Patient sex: M
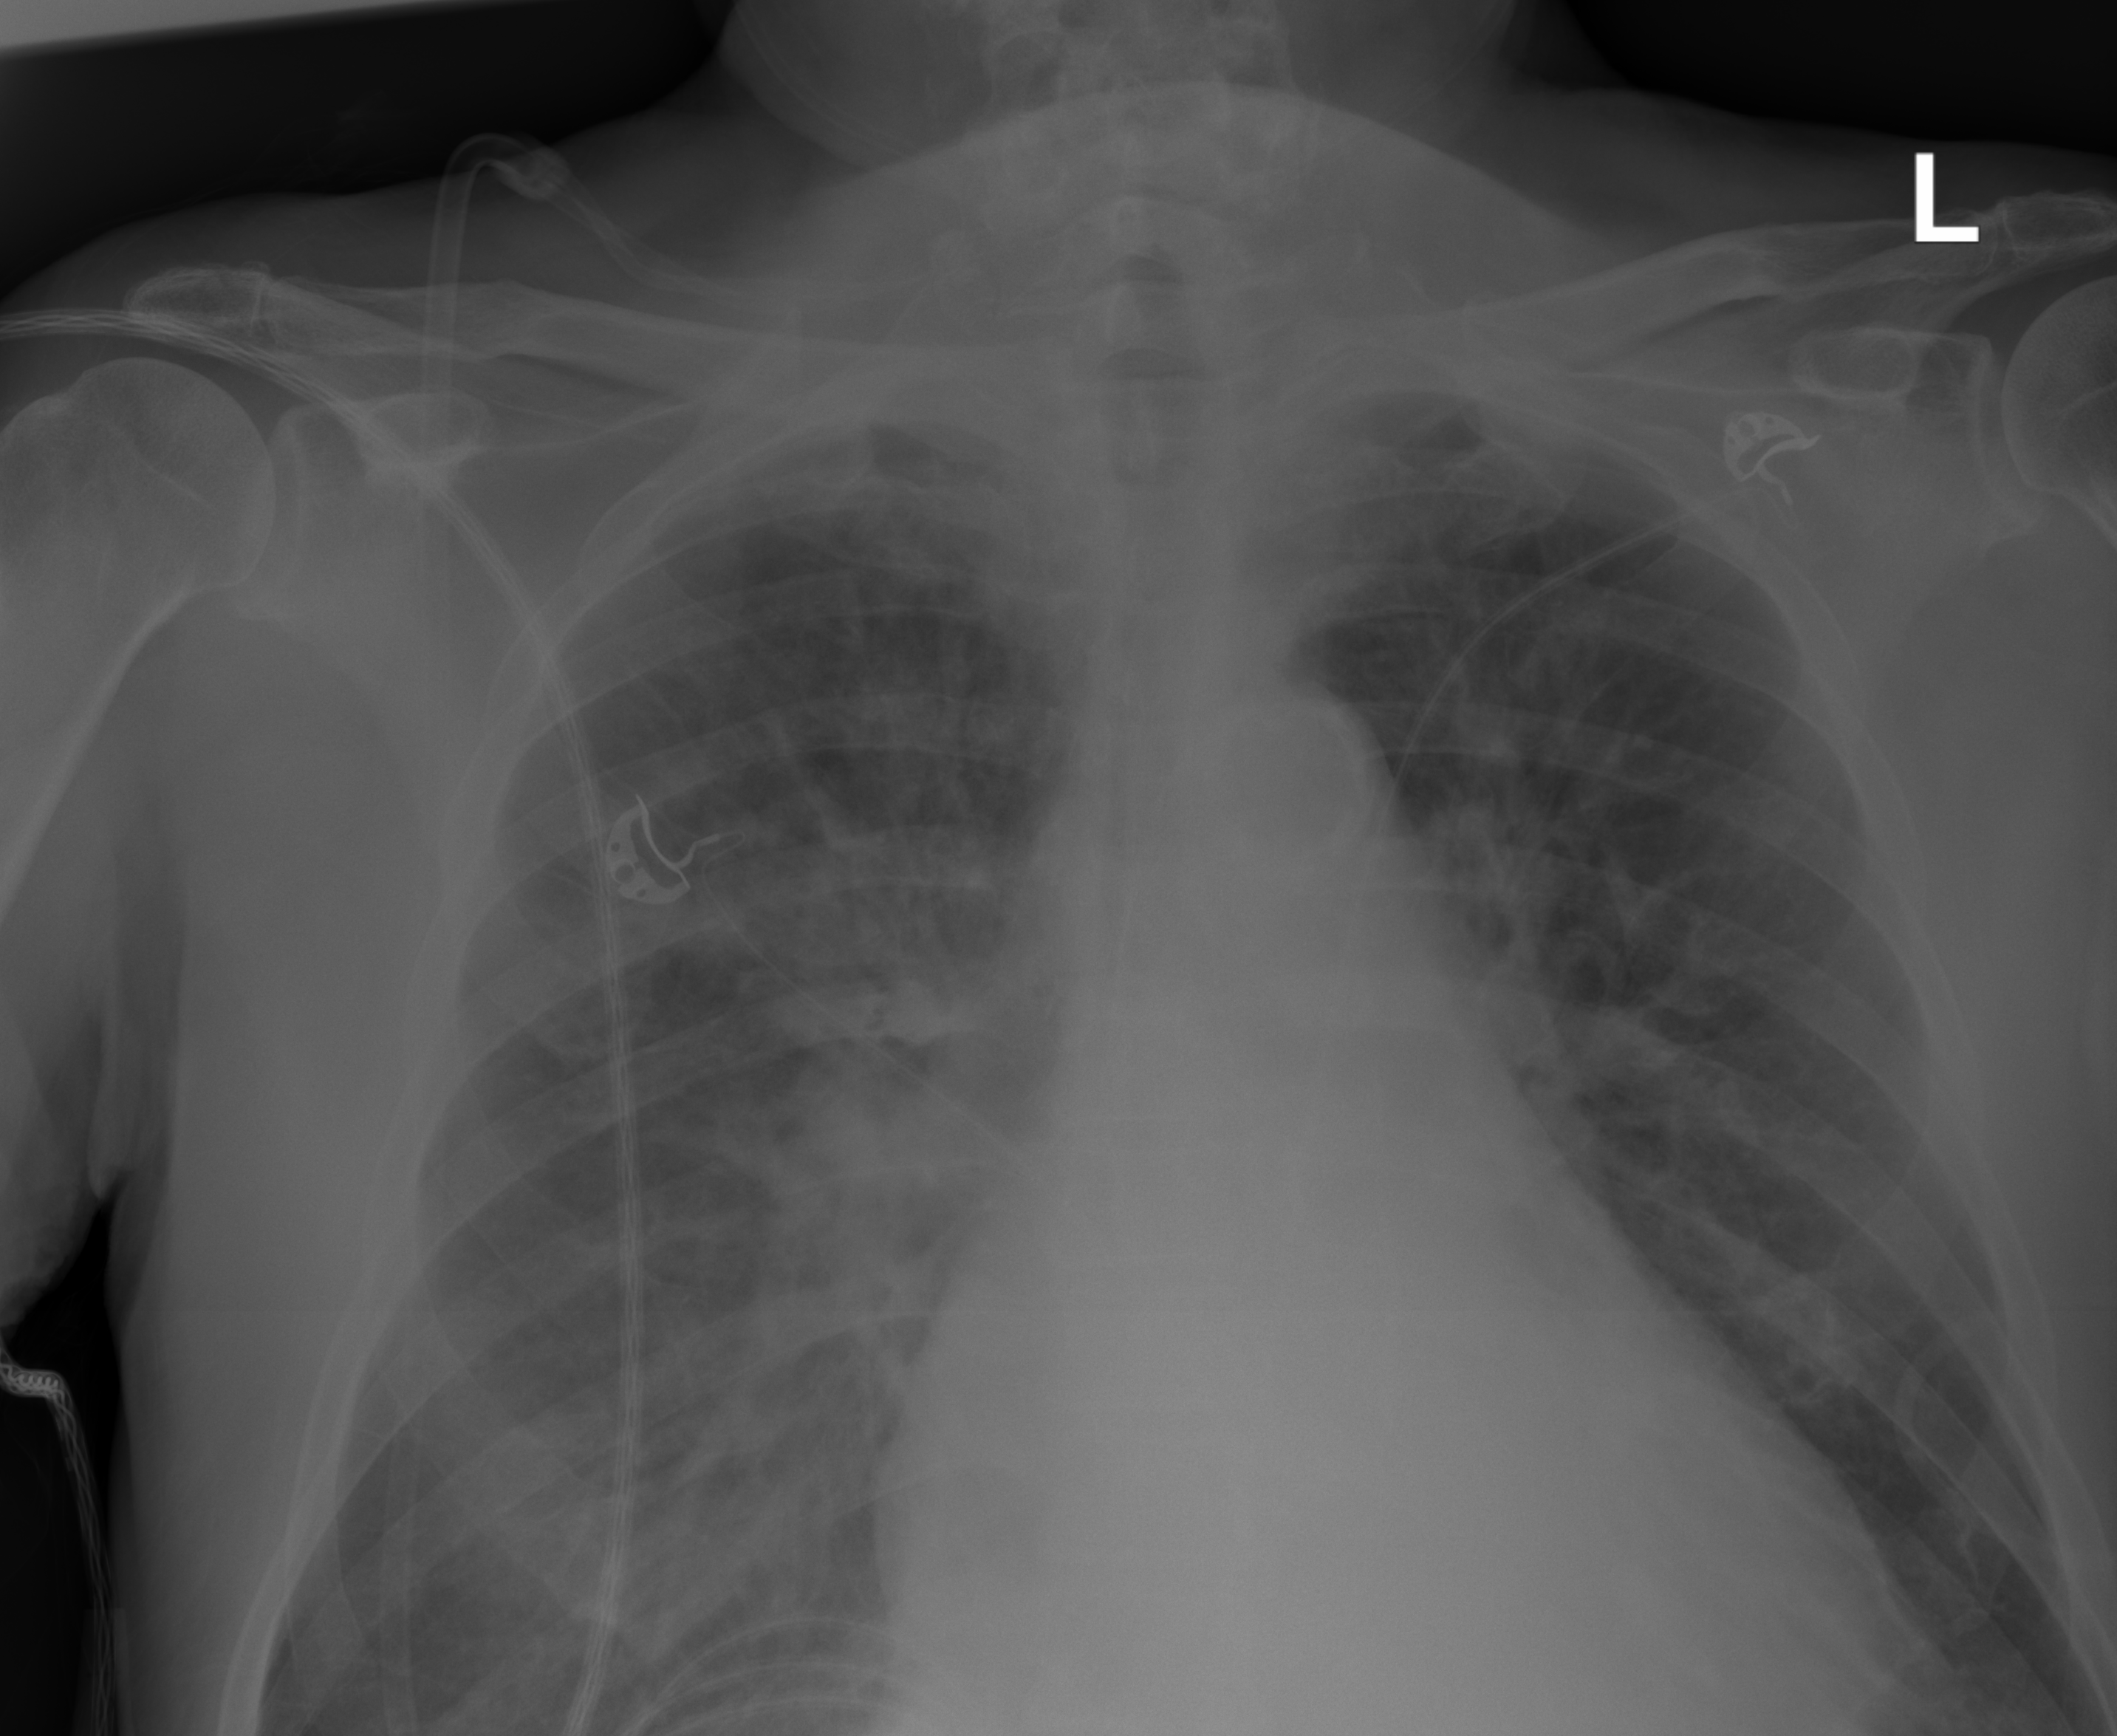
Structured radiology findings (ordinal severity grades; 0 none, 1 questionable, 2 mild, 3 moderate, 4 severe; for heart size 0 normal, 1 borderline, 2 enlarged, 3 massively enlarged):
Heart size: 2
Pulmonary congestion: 1
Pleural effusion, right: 0
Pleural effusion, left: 0
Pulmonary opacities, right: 2
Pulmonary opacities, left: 0
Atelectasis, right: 0
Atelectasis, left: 0